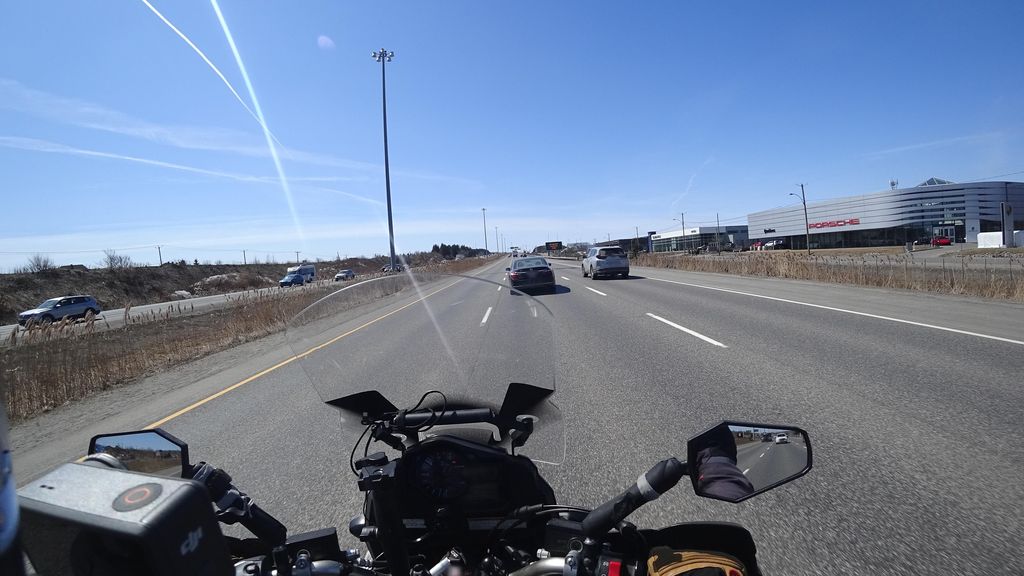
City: quebec_city